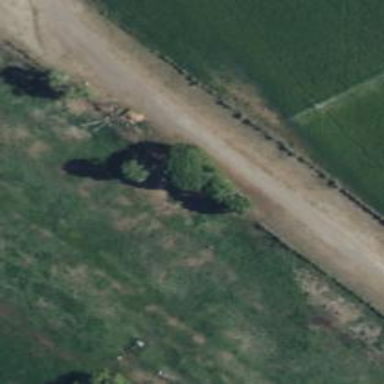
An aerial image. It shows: Abandoned railway crossing driveway.